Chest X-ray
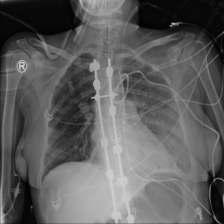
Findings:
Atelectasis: negative
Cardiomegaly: negative
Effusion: negative
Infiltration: positive
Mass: negative
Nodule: negative
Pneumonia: negative
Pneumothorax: negative
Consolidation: negative
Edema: negative
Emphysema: negative
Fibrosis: negative
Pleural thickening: negative
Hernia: negative